Question: This day found something that caught my attention. is build a simple bare OS
i read how to make multiboot compliant, I'm using NASM and GCC, i need make a loader that has the multiboot header and call the main point of my system for that i have two files loader.asm and loader.ld
'loader.asm'
'''
[BITS 32]
global start
start:
mov esp, _sys_stack
jmp stublet
ALIGN 4
mboot:
MBOOT_PAGE_ALIGN equ 1<<0
MBOOT_MEMORY_INFO equ 1<<1
MBOOT_HEADER_MAGIC equ 0x1BADB002
MBOOT_HEADER_FLAGS equ MBOOT_PAGE_ALIGN | MBOOT_MEMORY_INFO
MBOOT_CHECKSUM equ -(MBOOT_HEADER_MAGIC + MBOOT_HEADER_FLAGS)
; This is the GRUB Multiboot header. A boot signature
dd MBOOT_HEADER_MAGIC
dd MBOOT_HEADER_FLAGS
dd MBOOT_CHECKSUM
stublet:
EXTERN cmain
call cmain
jmp $
SECTION .bss
resb 8192
_sys_stack:
'''
'loader.ld'
'''
ENTRY(start)
phys = 0x00100000;
SECTIONS
{
.text phys : AT(phys) {
code = .;
*(.text)
*(.rodata)
. = ALIGN(4096);
}
.data : AT(phys + (data - code))
{
data = .;
*(.data)
. = ALIGN(4096);
}
.bss : AT(phys + (bss - code))
{
bss = .;
*(.bss)
. = ALIGN(4096);
}
end = .;
}
'''
'main.c'
'''
int GenyKernel_Main()
{
char *str = "Hello world!", *ch;
unsigned short *vidmem = (unsigned short*) VIDEO_MEMORY;
unsigned i;
for (ch = str, i = 0; *ch; ch++, i++) {
vidmem[i] = (unsigned char) *ch | 0x0700;
}
return 0;
}
'''
for build i'm using
'''
# loader.o
nasm -f elf64 -o loader.o loader.asm
# main.o
gcc -fno-stack-protector -fno-builtin -nostdinc -O -g -Wall -I. -c -o main.o main.c
'''
and the finally link
'''
ld -T loader.ld -o kernel loader.o main.o
'''
I've built a simple iso with grub-mkrescue and run with qemu but always I get

I think the problem is in the file 'loader.ld' but i can't found where
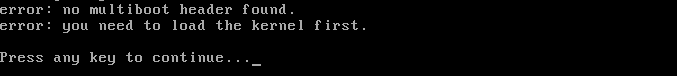
Answer: After read lots about the same .asm file i finally understood the problem, the following snippet
'''
align 4
multiboot_header:
dd MBOOT_MAGIC
dd MBOOT_FLAGS
dd MBOOT_CHECKSUM
'''
must exist below a 'section' to include appropriately with the linker
'''
section .text ; .multiboot o whatever
align 4
multiboot_header:
dd MBOOT_MAGIC
dd MBOOT_FLAGS
dd MBOOT_CHECKSUM
'''
and in the linker script
'''
ENTRY(your_entry_point)
SECTIONS
{
. = 0x00100000;
.text ALIGN(0x1000) :
{
*(.multiboot)
*(.text)
}
// rest of sections
}
'''